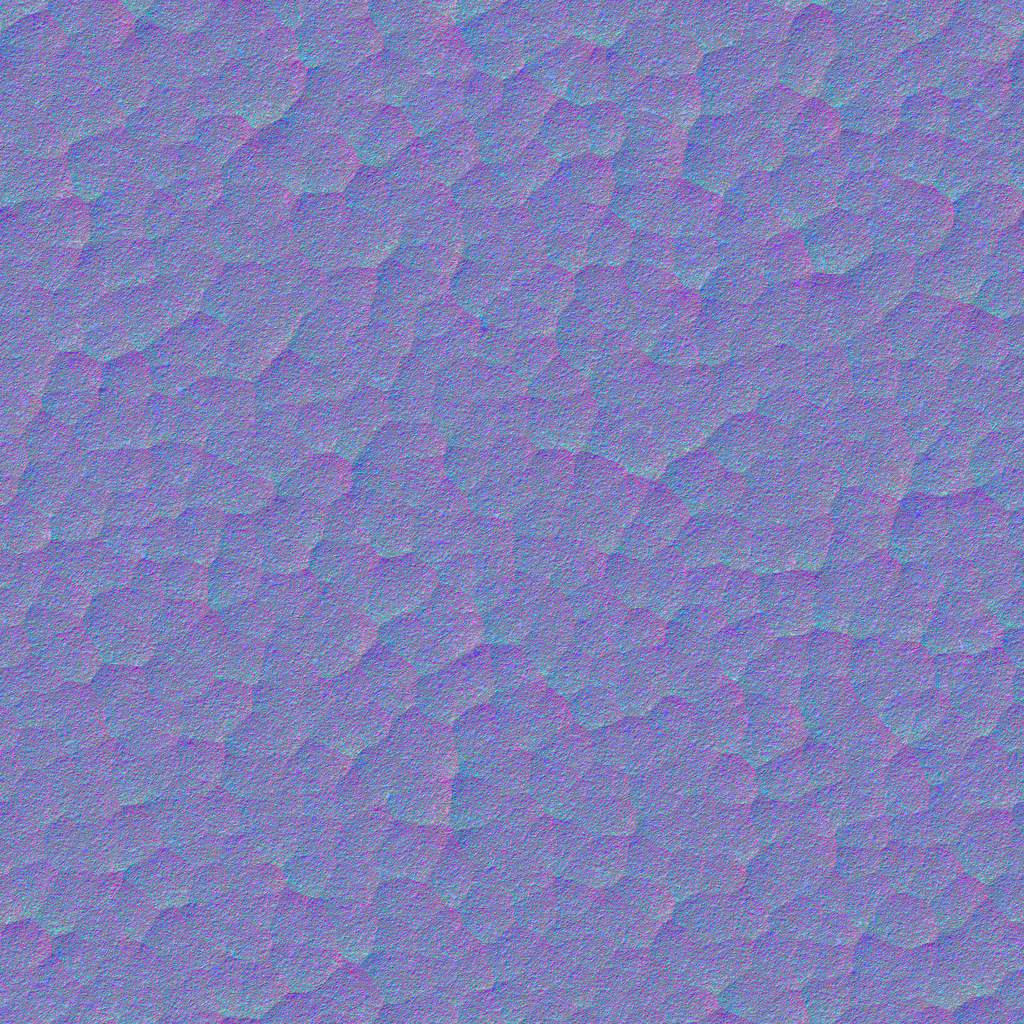
Texture map type: NormalDX